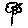
Label: flower